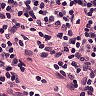
Metastatic tissue present: no